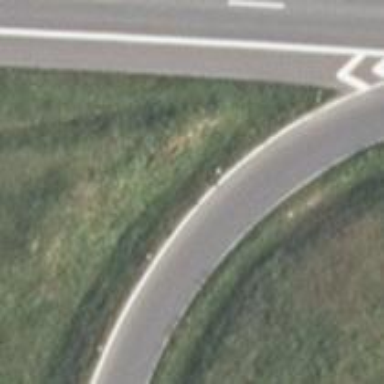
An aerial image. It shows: Trunk link highway.